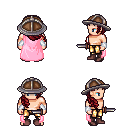
a pixel art fantasy rpg character, male body template, human, light skin, pink cape, gold greaves, brunette right-swept hairstyle, chain helm, white cloth bracers, maroon shoes, dagger, four views (front, back, left, right), 2x2 character sprite sheet, small pixel art, hard edges, no anti-aliasing